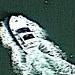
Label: Civil_yacht